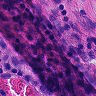
Metastatic tissue present: no